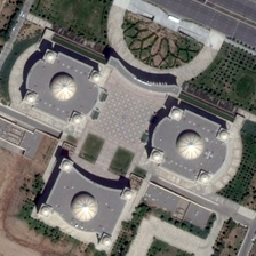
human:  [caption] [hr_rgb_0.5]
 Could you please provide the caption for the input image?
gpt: several buildings are in a square with green plants.

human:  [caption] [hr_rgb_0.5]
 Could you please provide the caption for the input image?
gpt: There are many green plants in the square.

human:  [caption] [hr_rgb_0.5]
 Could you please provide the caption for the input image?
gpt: There are several buildings in a square with green plants.

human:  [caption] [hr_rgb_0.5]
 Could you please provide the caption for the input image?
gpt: Some buildings are square with green plants.

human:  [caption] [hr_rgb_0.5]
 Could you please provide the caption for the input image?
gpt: Several buildings are in a square with green plants.